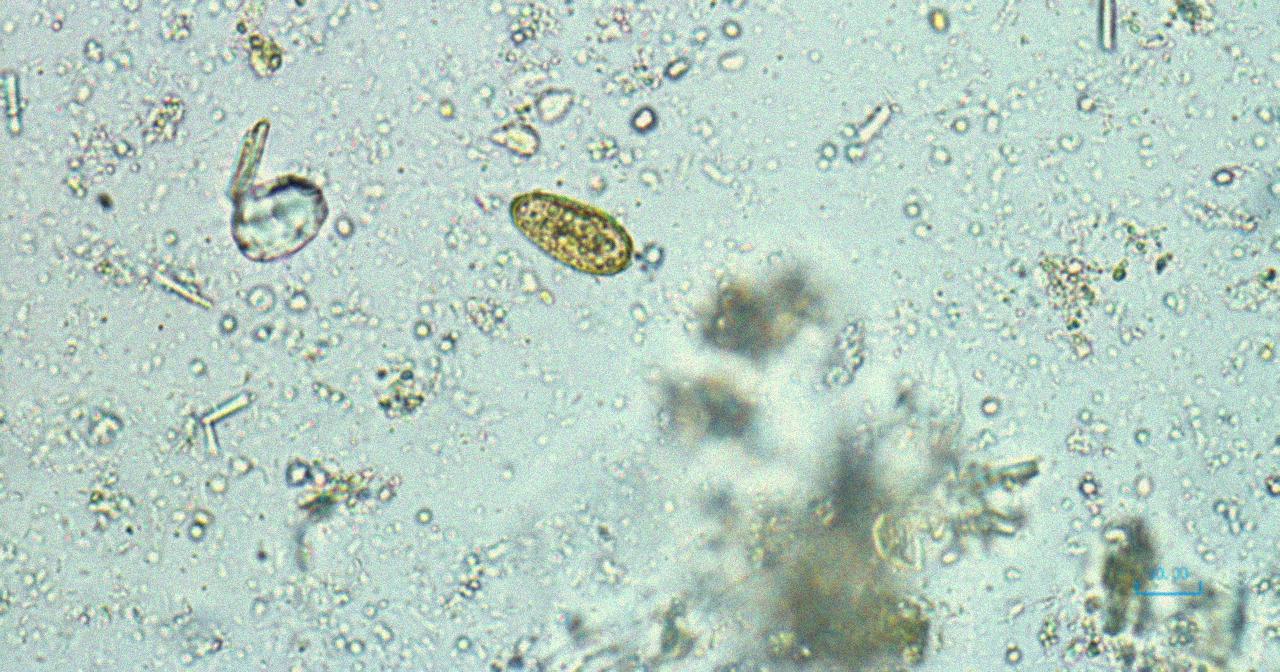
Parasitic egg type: Opisthorchis viverrine